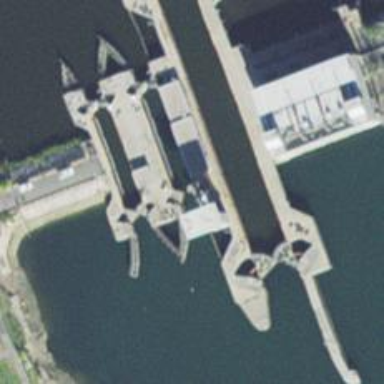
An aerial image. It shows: Lock gate on waterway.